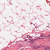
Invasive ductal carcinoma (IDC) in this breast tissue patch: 1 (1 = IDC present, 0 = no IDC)